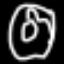
Label: donut